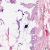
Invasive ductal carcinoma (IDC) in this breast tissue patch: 0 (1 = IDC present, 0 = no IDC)